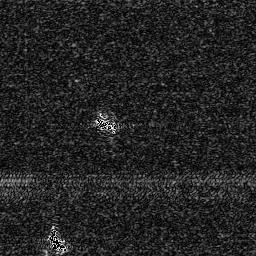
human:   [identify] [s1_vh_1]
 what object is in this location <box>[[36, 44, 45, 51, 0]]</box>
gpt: <ref>1 small ship at the center</ref>

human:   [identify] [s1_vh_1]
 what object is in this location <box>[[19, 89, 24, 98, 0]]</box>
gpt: <ref>1 small ship at the bottom left</ref>